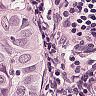
Metastatic tissue present: yes